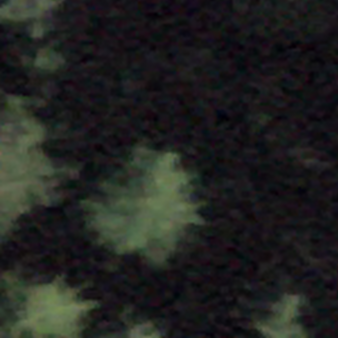
Label: other